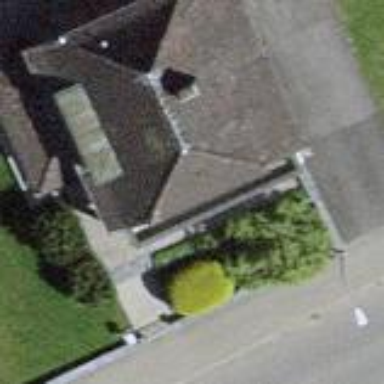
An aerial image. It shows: Detached building.